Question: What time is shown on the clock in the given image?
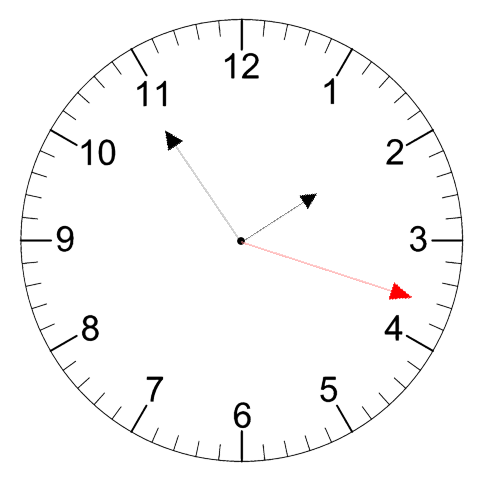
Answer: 01:54:18